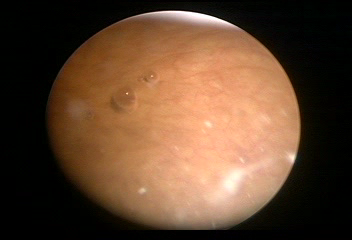
Modality: WLC
Class: Foreign bodies
Subclass: AirBubble
Bladder cancer association: No
Annotated structures: Air bubble